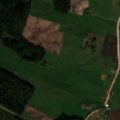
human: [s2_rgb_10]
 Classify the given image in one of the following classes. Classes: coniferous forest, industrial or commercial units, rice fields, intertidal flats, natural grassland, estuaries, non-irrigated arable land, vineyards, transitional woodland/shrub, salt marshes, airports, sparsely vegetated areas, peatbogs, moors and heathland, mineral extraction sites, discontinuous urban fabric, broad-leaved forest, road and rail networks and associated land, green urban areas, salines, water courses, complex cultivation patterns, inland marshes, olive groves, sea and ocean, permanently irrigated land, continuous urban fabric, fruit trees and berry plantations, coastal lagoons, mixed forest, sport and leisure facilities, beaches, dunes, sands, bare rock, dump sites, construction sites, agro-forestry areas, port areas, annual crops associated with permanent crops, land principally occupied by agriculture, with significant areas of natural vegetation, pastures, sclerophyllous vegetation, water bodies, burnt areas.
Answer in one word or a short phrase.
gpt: non-irrigated arable land, pastures, complex cultivation patterns, coniferous forest